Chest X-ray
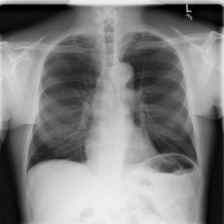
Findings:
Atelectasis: positive
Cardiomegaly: negative
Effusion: negative
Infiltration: negative
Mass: negative
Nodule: negative
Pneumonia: negative
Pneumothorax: negative
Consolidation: negative
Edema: negative
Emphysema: negative
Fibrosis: negative
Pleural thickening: negative
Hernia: negative